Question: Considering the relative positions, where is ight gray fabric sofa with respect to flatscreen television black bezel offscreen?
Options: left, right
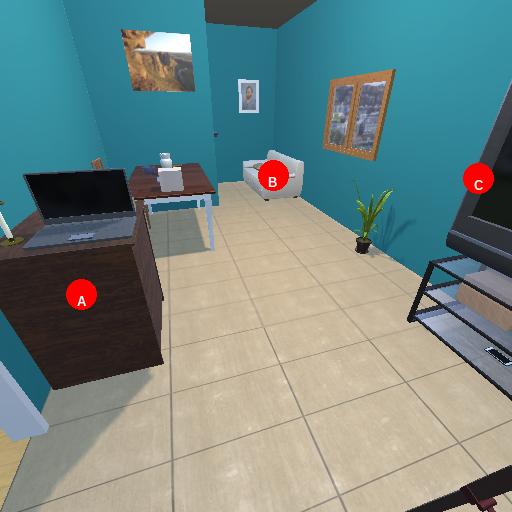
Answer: left